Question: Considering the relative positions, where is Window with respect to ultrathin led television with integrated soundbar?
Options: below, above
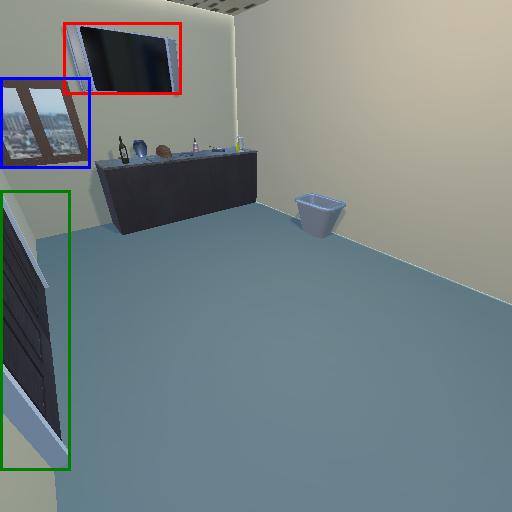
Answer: below